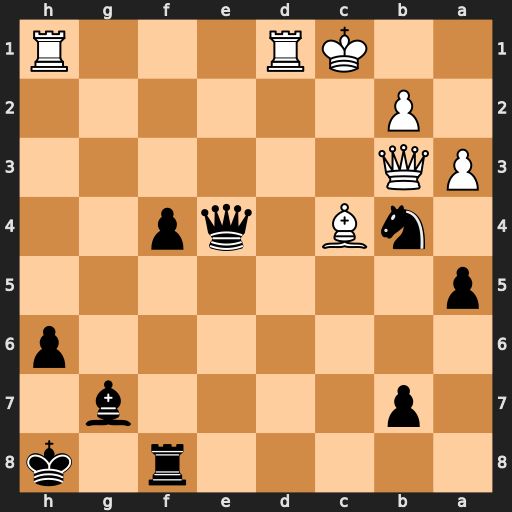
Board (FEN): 5r1k/1p4b1/7p/p7/1nB1qp2/PQ6/1P6/2KR3R
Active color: b
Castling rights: -
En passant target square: -
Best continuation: Rc8 Rxh6+ Bxh6 Qc3+ Kh7 Rd7+ Kg6